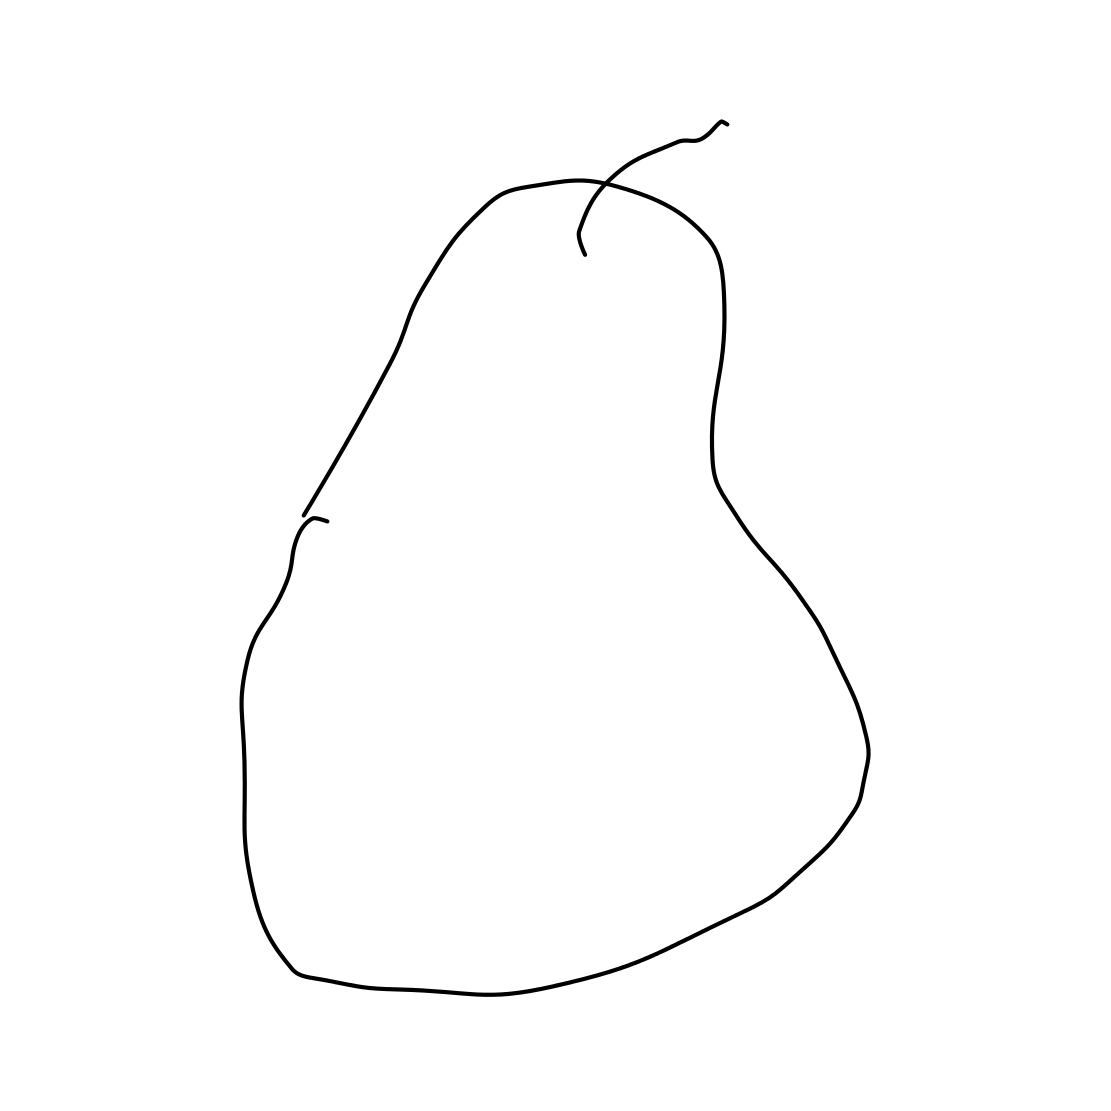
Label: pear